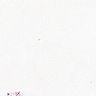
Metastatic tissue present: no